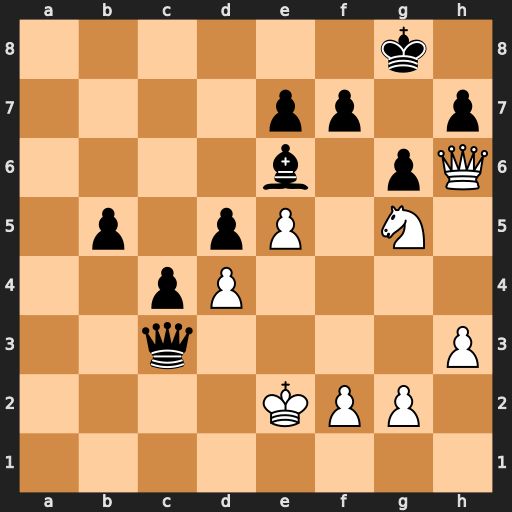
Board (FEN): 6k1/4pp1p/4b1pQ/1p1pP1N1/2pP4/2q4P/4KPP1/8
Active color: w
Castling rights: -
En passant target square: -
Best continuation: Qxh7+ Kf8 Qh8#